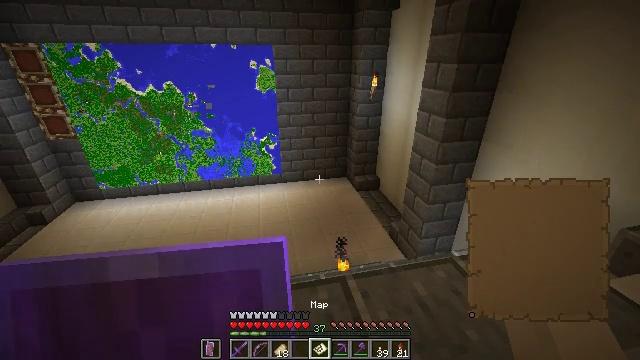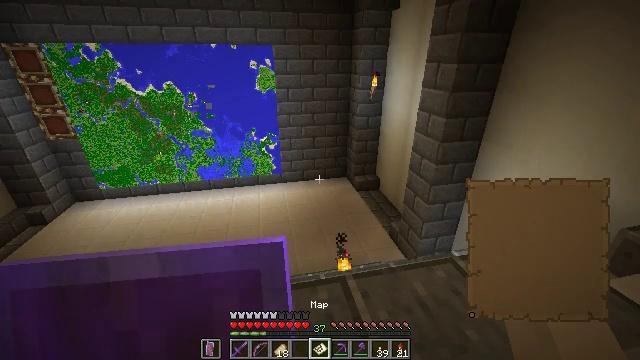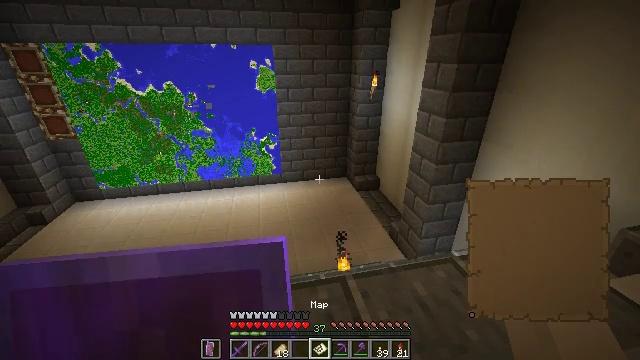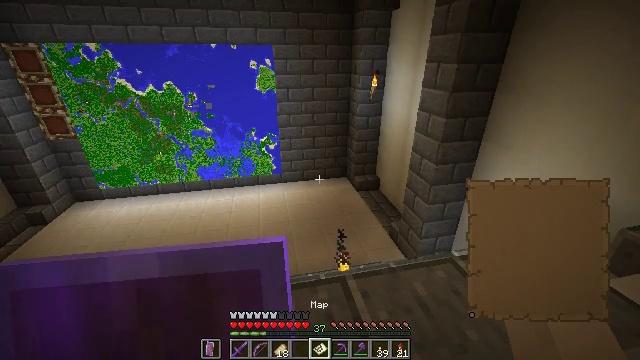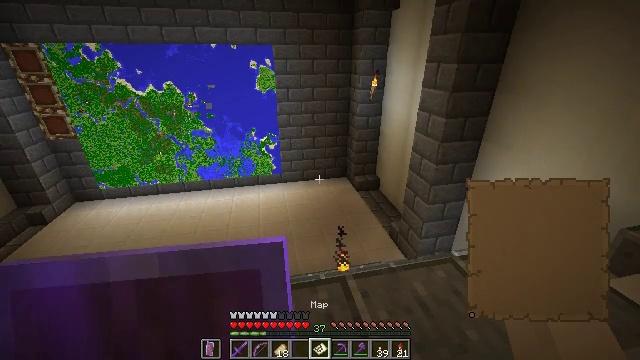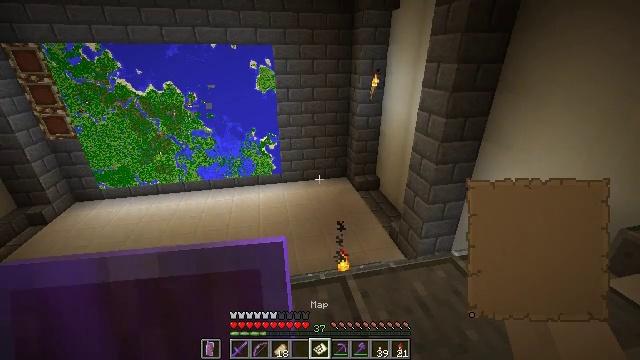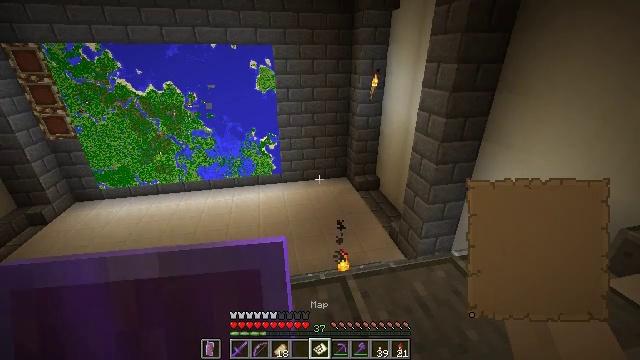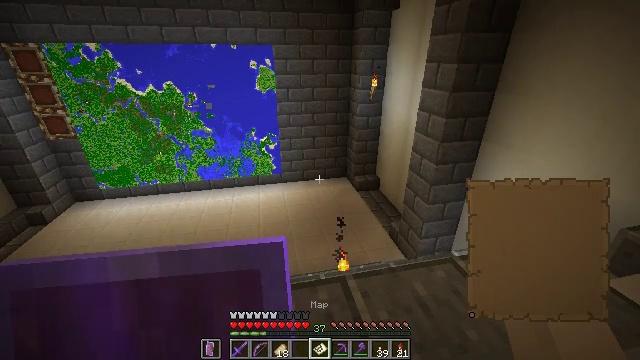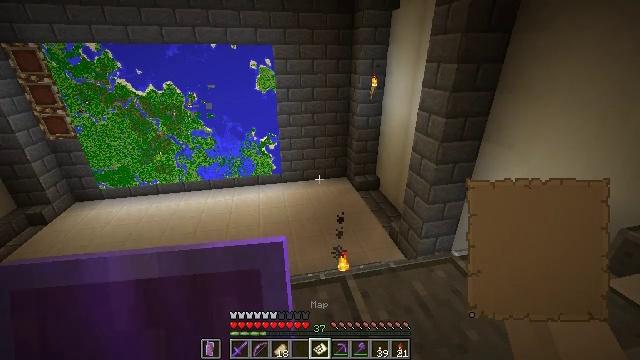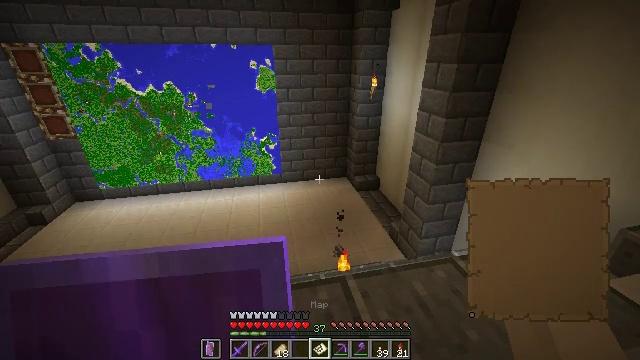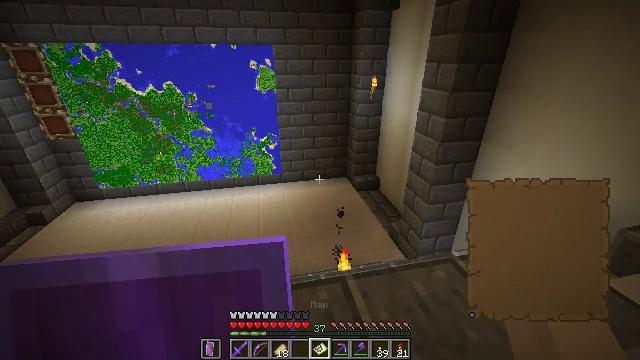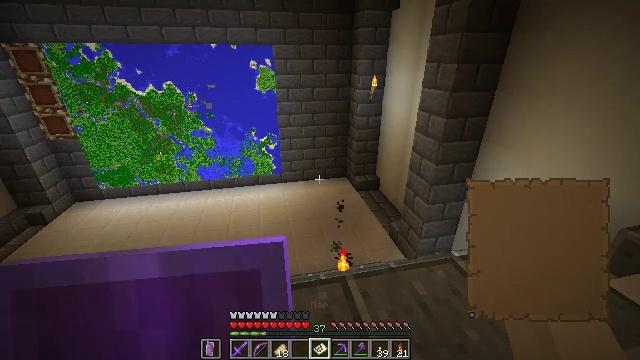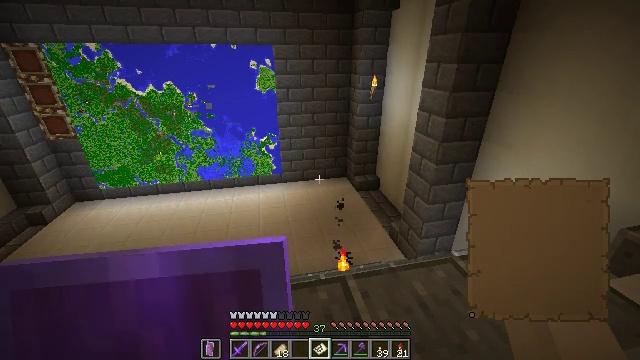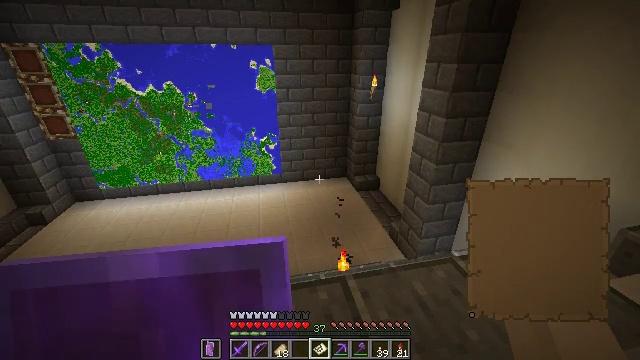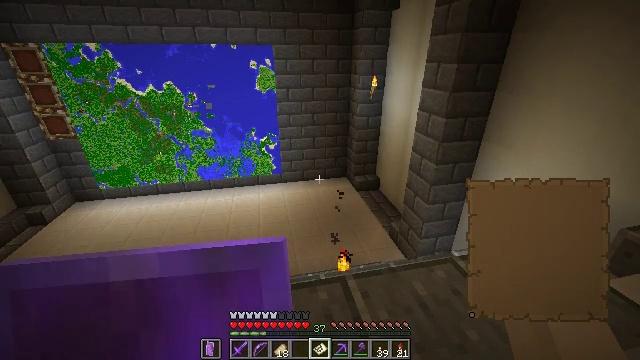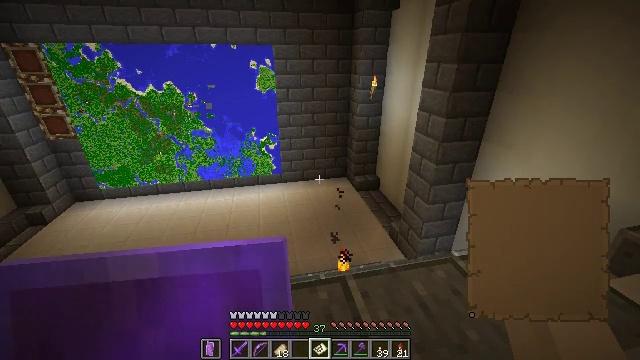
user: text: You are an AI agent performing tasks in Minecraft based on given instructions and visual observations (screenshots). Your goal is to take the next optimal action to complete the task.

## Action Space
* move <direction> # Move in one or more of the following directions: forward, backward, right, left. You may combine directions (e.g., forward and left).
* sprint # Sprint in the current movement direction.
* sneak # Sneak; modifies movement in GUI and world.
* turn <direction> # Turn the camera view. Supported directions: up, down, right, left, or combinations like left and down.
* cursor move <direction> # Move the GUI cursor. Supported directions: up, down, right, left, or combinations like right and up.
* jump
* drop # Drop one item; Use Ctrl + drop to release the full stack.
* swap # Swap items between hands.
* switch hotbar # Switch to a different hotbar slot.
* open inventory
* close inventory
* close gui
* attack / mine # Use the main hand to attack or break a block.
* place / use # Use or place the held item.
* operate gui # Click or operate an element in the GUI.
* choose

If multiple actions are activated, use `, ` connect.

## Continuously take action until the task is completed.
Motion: motion action
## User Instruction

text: Make a filled map at the crafting table.
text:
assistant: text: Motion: no_op
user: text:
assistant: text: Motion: no_op
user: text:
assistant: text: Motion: no_op
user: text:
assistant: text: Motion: no_op
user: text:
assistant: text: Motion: no_op
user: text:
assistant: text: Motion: no_op
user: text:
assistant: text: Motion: no_op
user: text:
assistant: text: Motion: no_op
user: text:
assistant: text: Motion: no_op
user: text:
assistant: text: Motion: no_op
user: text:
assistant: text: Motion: no_op
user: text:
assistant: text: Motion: no_op
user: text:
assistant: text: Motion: no_op
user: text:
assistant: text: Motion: no_op
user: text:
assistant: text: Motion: no_op
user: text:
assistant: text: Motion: no_op
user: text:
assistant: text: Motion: no_op
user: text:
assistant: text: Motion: no_op
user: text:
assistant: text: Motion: no_op
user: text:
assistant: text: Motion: no_op
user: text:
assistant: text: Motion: no_op
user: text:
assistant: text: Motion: no_op
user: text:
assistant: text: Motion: no_op
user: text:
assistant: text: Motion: no_op
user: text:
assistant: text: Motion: no_op
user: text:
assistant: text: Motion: no_op
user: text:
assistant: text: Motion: no_op
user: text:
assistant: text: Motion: no_op
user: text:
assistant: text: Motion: no_op
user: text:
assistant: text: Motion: no_op